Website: apple
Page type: payment
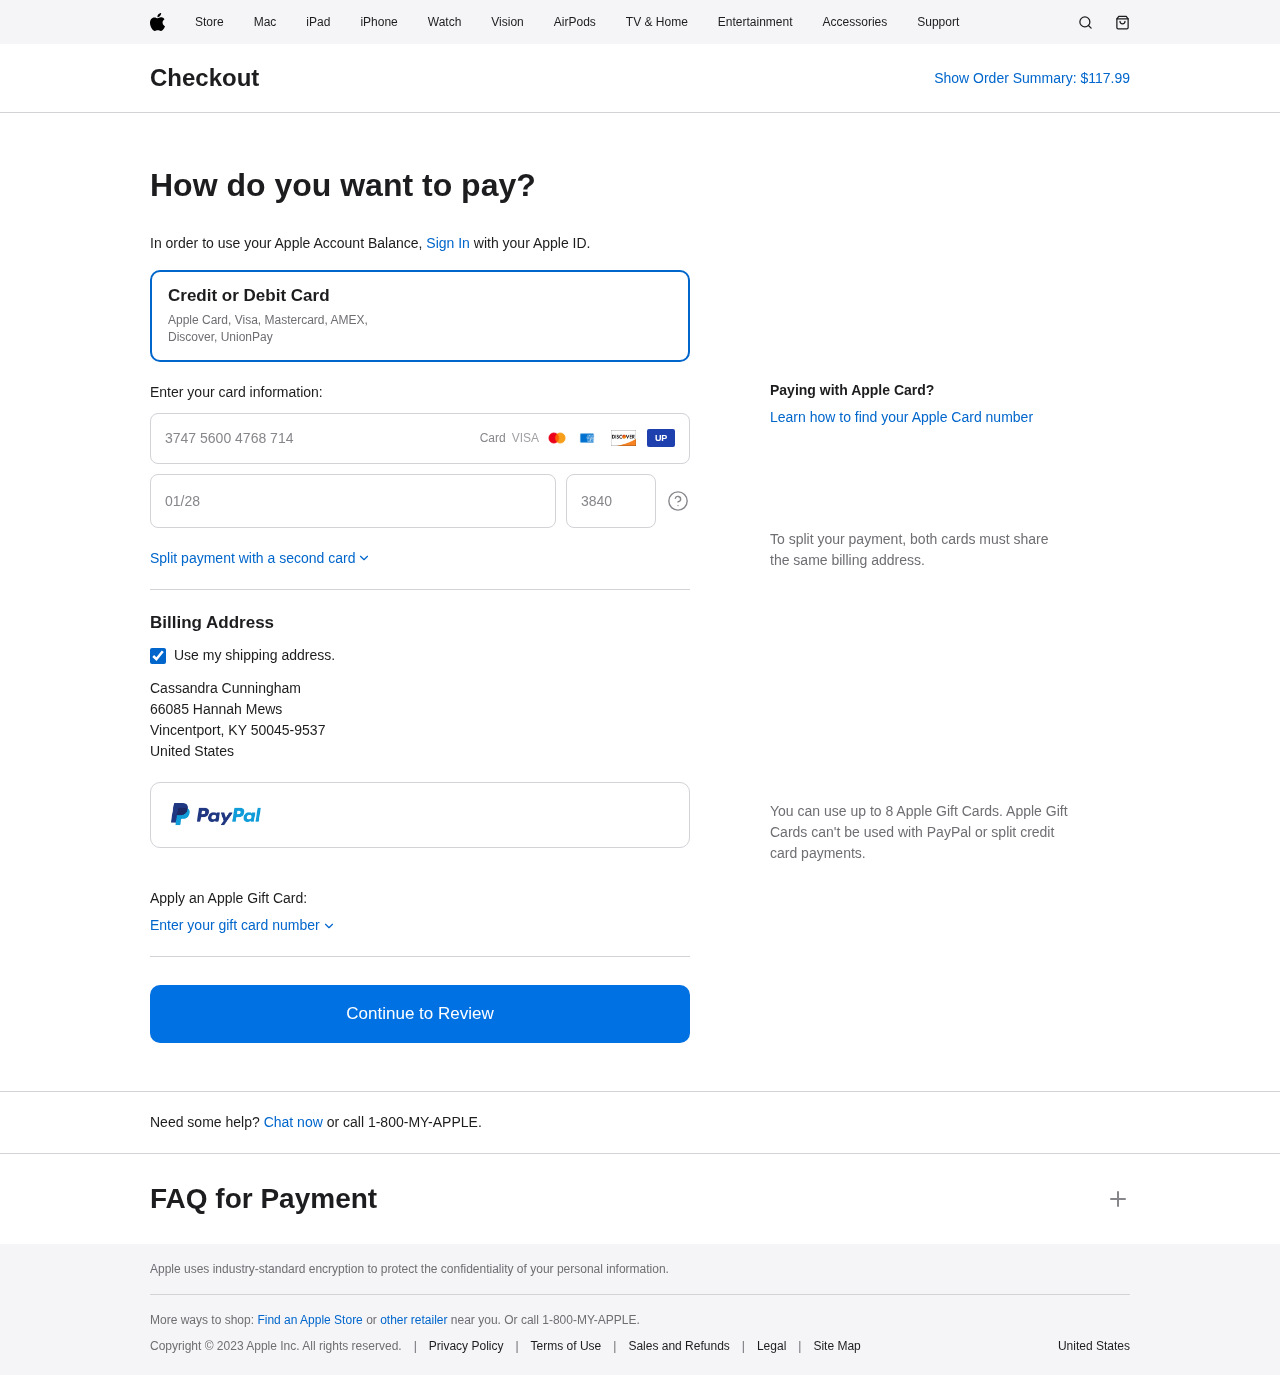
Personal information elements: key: PII_CARD_CVV
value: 3840
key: PII_CARD_EXPIRY
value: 01/28
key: PII_CARD_NUMBER
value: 3747 5600 4768 714
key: PII_COUNTRY
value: United States
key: PII_FULLNAME
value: Cassandra Cunningham
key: PII_STREET
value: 66085 Hannah Mews
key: PII_CITY_STATE_ZIP
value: Vincentport, KY 50045-9537
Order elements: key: ORDER_TOTAL
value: $117.99